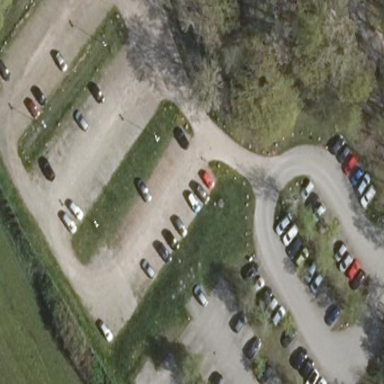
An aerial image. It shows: Parking area with surface.